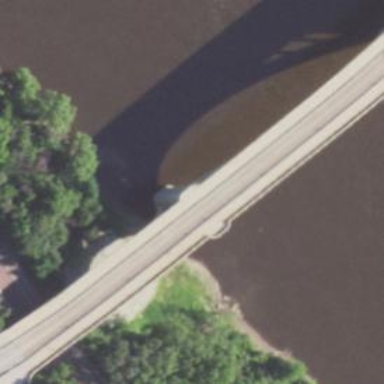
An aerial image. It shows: Tertiary road on asphalt surface on bridge.